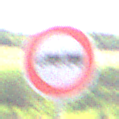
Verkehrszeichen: VerbotLastkraftwagenMitAnhaenger
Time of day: MorningAfternoon
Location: Outdoor (RoadRail)
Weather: PartlyCloudy
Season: NotSpecified
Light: Natural